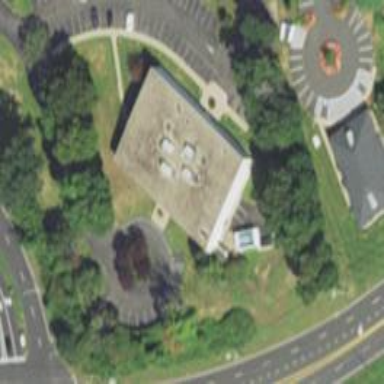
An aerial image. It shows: Office building.